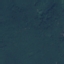
Label: Forest